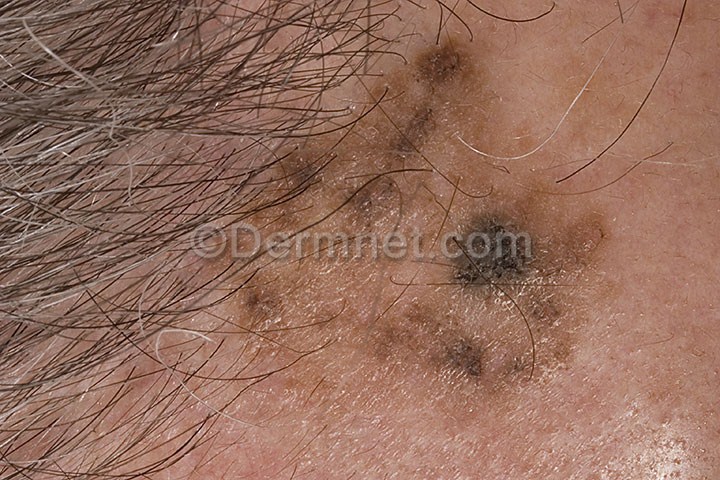
Disease: Seborrheic Keratoses and other Benign Tumors